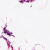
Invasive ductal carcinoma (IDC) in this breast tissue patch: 0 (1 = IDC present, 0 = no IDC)